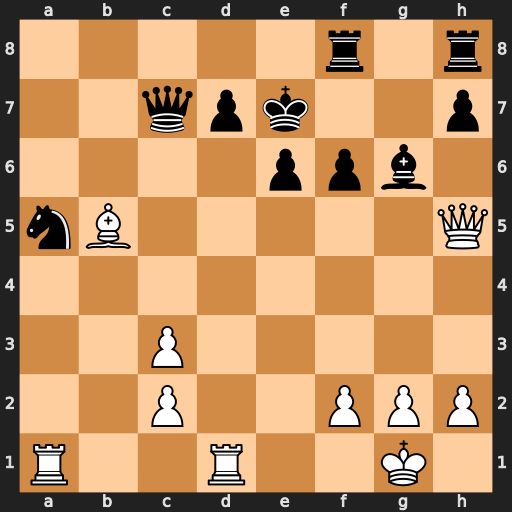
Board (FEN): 5r1r/2qpk2p/4ppb1/nB5Q/8/2P5/2P2PPP/R2R2K1
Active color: w
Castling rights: -
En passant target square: -
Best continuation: Rxd7+ Qxd7 Qc5+ Kf7 Bxd7